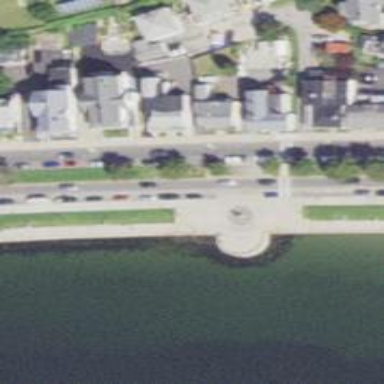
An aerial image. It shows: Historic memorial featuring statue.